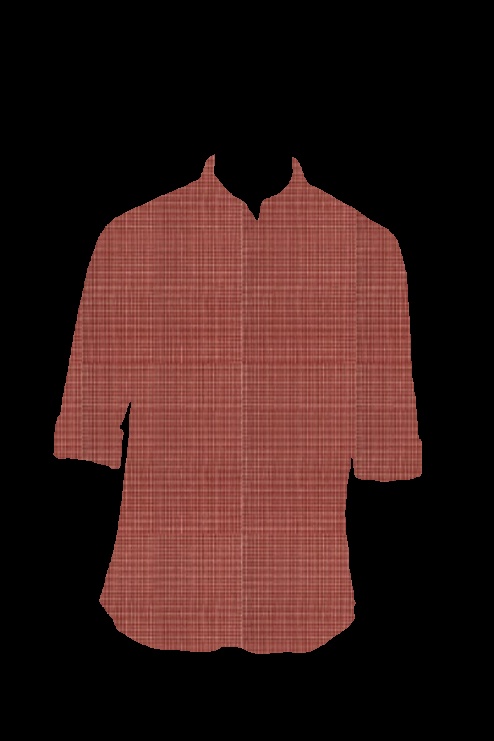
red slim fit check tee